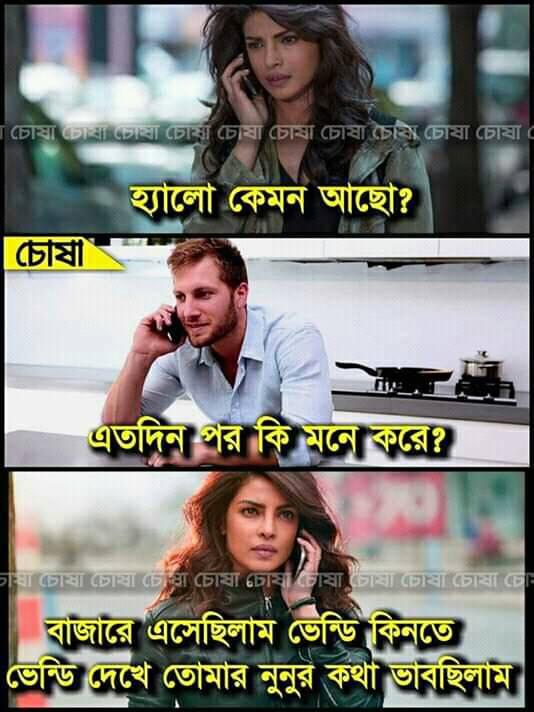
Caption: হ্যালো কেমন আছো?   এতদিন পর কি মনে করে?   বাজারে এসেছিলাম ভেন্ডি কিনতে ভেন্ডি দেখে তোমার নুনুর কথা ভাবছিলাম
Label: hate